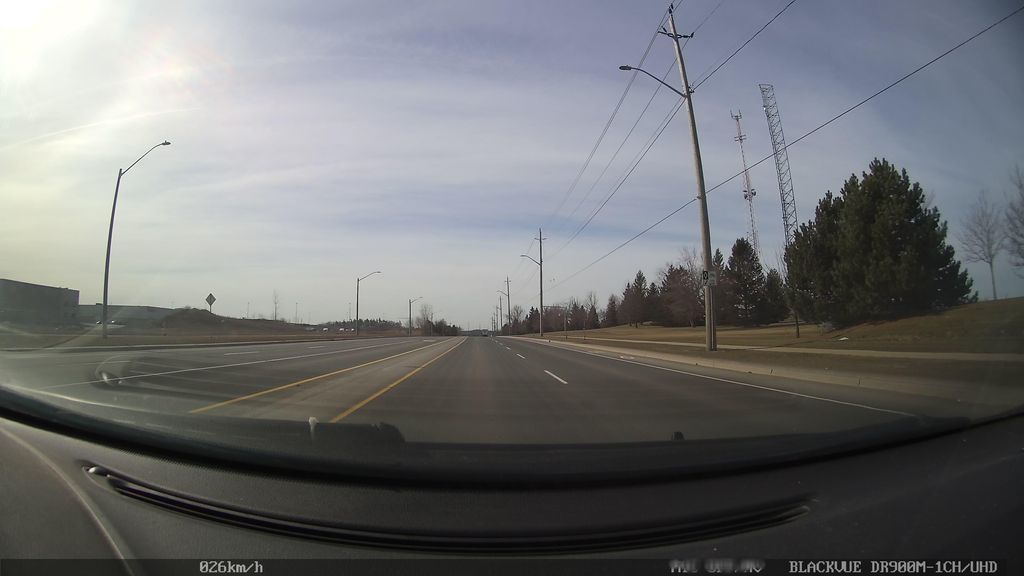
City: kitchener-waterloo